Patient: sex F, age 19
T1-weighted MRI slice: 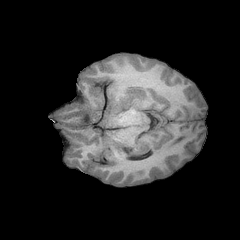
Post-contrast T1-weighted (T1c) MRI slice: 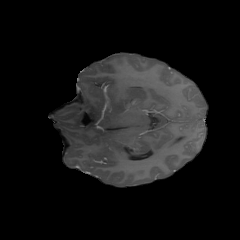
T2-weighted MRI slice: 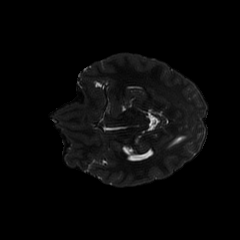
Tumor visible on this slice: no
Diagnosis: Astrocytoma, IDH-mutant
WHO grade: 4